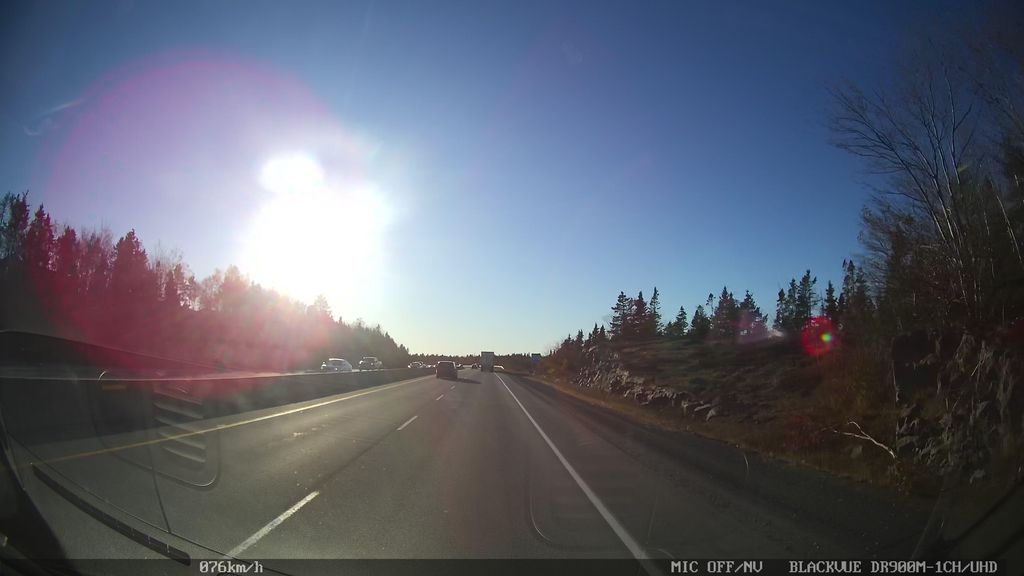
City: halifax